Interaction volume radius: 10 \u00c5
Interaction volume height: 10 \u00c5
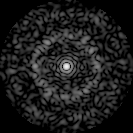
Disorder parameter: 0.8009